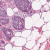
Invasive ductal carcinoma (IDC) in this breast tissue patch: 1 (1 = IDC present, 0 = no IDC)